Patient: sex M, age 63
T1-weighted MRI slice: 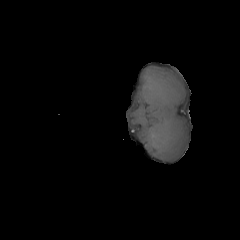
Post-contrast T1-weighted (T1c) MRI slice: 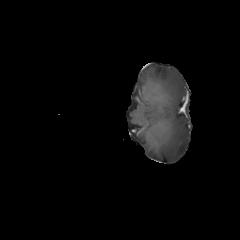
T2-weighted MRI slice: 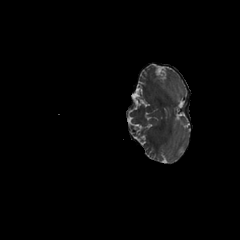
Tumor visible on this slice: no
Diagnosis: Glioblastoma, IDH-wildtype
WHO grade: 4